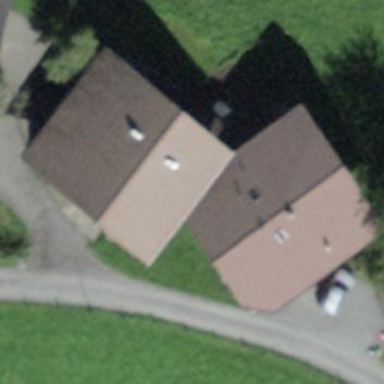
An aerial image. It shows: Residential building.